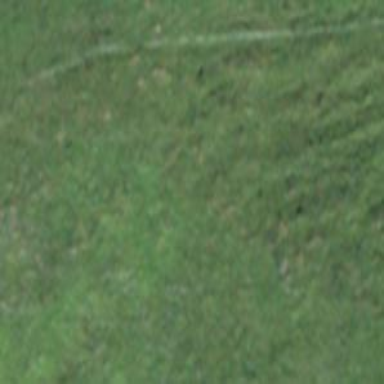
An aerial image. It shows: Path covered in grass.